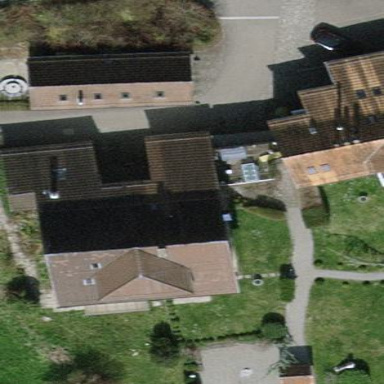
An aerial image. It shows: Terrace building.